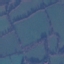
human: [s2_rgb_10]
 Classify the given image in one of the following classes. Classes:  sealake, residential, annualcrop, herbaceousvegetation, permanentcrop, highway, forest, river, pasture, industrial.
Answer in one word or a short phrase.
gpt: Pasture